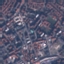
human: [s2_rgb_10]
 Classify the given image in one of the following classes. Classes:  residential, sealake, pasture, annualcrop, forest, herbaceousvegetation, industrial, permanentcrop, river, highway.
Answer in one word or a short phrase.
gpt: Residential